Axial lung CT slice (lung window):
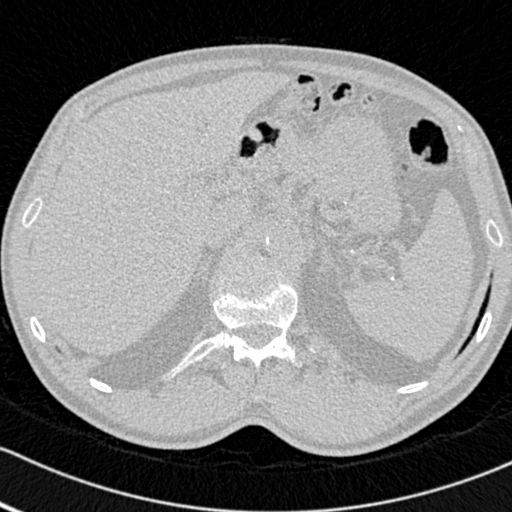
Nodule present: no